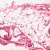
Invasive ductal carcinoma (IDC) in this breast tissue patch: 0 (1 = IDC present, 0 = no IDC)